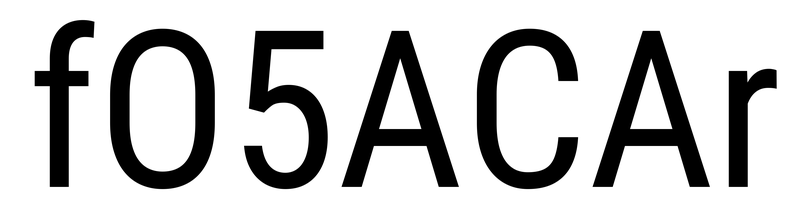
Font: Roboto_Condensed_Regular